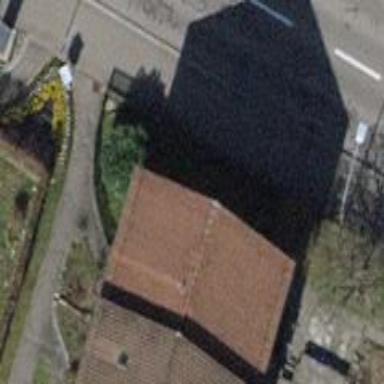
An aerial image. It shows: Simple and straightforward house.